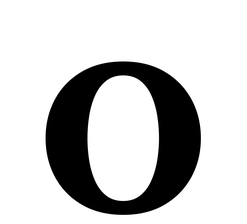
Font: LibreCaslonText_SemiBold